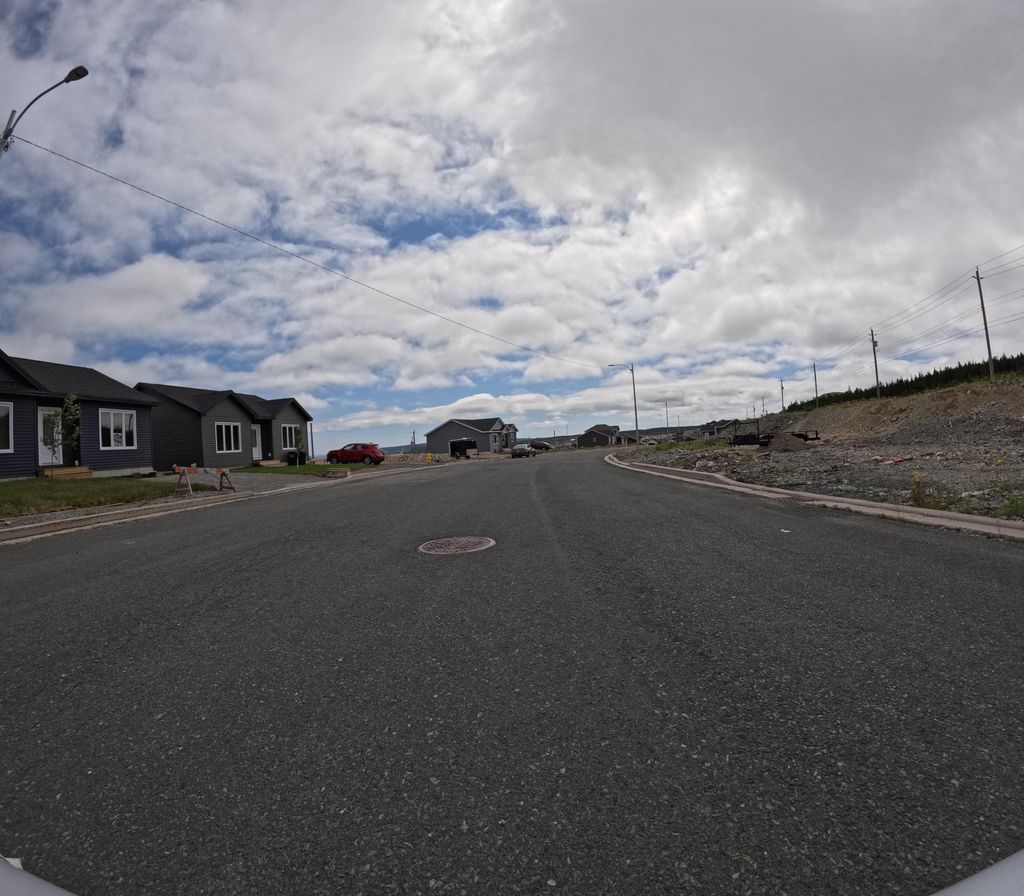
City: st_johns